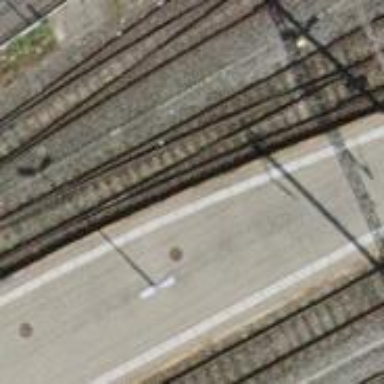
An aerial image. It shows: Railway siding with one electrified track and contact line for powering the train.